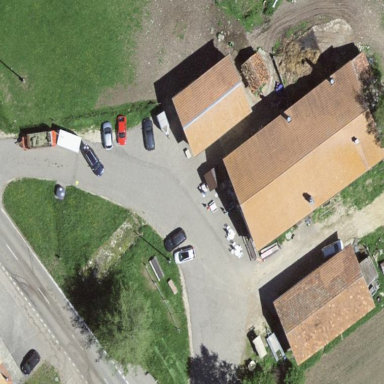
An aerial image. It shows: Farmyard area.